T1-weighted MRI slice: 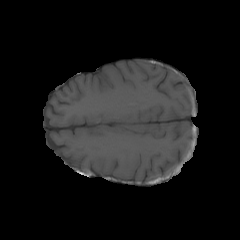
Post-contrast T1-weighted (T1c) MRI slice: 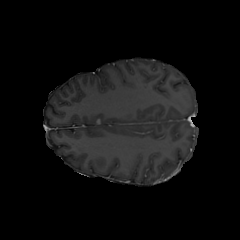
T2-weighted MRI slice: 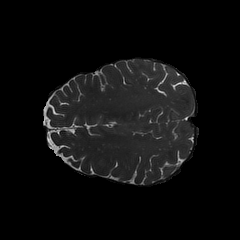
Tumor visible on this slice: no